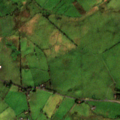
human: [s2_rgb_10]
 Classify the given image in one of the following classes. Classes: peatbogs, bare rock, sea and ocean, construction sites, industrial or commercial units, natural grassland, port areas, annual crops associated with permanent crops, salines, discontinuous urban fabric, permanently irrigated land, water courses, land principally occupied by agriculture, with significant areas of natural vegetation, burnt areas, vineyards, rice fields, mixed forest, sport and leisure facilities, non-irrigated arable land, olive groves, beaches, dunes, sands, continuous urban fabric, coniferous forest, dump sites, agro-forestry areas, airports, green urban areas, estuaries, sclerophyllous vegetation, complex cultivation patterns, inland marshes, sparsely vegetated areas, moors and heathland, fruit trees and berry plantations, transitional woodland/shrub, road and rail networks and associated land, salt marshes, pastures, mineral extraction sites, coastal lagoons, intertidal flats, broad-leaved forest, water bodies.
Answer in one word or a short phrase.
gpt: pastures